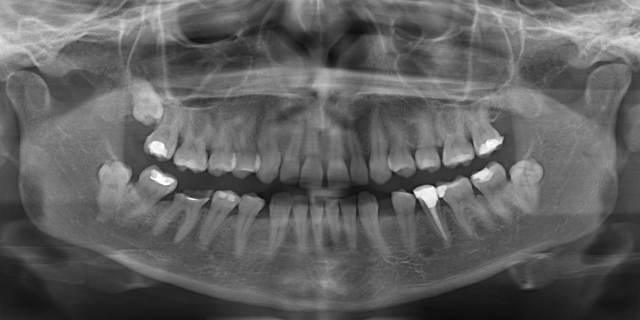
adult